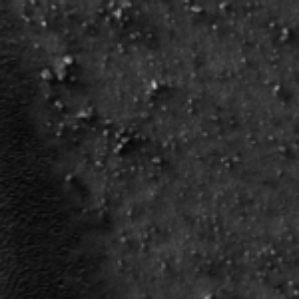
Label: frost